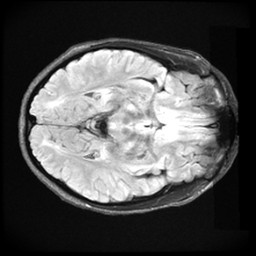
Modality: FLAIR
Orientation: axial
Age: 22
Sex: female
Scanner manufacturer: ge
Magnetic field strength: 3 T
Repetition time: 11 s
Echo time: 0.1497 s